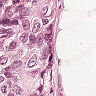
Metastatic tissue present: yes